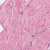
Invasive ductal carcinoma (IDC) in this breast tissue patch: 0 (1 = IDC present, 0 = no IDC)